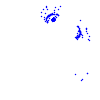
Particle: proton